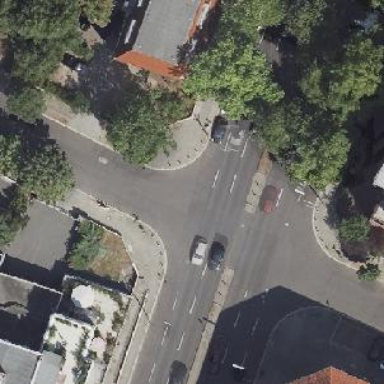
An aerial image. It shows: Unmarked road crossing.